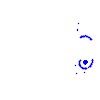
Particle: pion